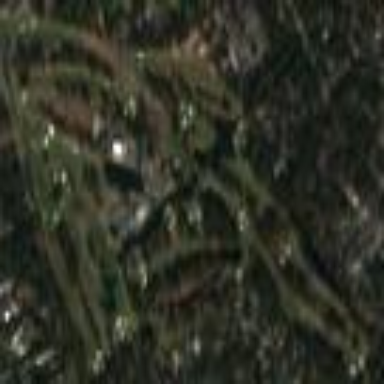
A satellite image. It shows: Golf course.